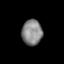
Tissue: lung
Cell type: Epithelial cells
Senescence score: 0.2121
Nuclear area (px): 510
Mean DAPI intensity: 134.88